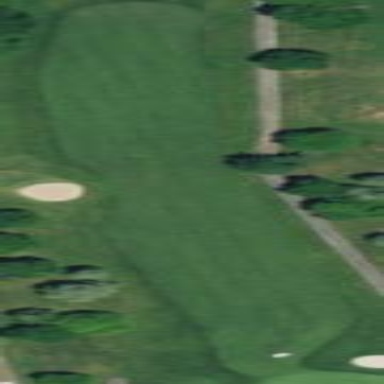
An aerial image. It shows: Golf fairway surrounded by grass.